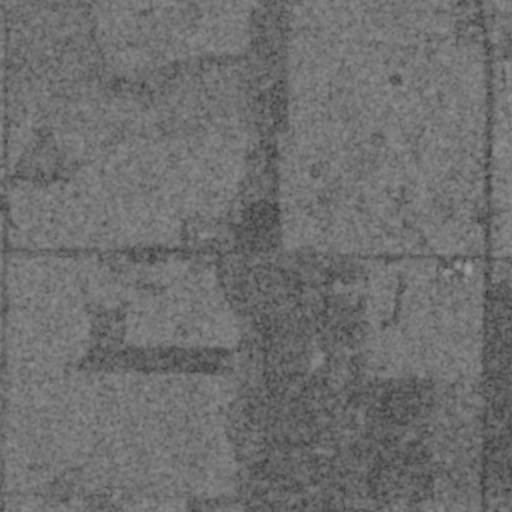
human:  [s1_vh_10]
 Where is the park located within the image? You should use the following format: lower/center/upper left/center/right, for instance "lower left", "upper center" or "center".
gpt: The park is located in the lower right of the image.
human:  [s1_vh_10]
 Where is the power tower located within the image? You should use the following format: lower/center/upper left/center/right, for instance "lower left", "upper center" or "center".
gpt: The power tower is located in the upper of the image.
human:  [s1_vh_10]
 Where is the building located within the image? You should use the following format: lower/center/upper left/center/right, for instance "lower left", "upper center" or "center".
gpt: There is no building in the image.

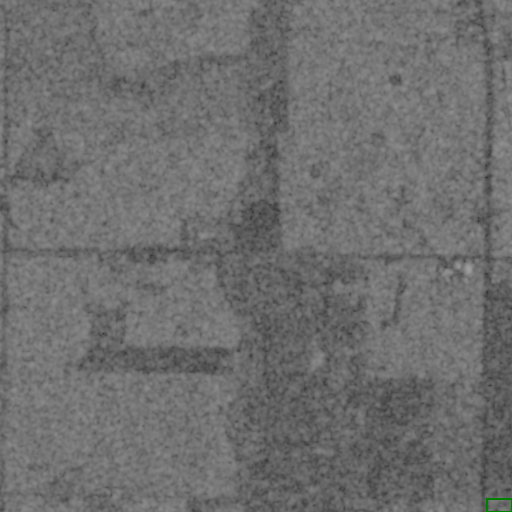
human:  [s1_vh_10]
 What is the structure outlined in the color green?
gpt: The structure outlined in green is a park.
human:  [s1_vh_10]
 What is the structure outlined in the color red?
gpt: There is no red outline.